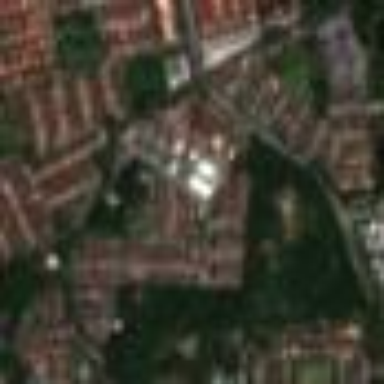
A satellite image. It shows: Neighborhood with residential gardens.